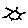
Label: sun